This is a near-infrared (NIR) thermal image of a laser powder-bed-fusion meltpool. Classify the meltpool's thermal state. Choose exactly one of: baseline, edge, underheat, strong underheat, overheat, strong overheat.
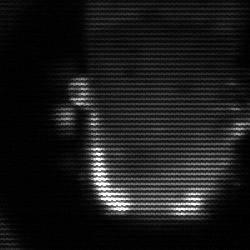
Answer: baseline